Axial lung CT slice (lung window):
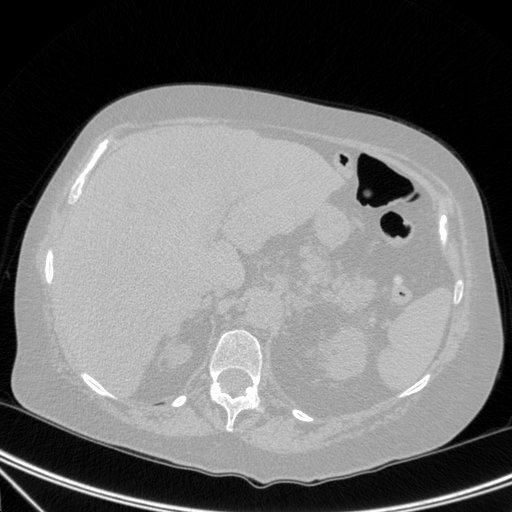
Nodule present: no